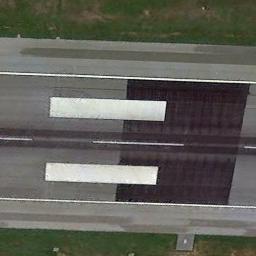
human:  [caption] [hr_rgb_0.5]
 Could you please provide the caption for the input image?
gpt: There is a green lawn next to the runway, With white dashes of varying thickness on the runway .

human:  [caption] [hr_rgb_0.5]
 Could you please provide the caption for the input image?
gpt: The runway has two aiming point markings .

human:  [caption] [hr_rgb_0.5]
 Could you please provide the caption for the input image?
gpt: The grass is beside the runway .

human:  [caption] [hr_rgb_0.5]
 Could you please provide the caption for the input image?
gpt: The runway is on the grass next to the bare land .

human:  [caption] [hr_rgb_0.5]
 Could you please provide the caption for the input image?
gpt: There are green meadows beside the runway .